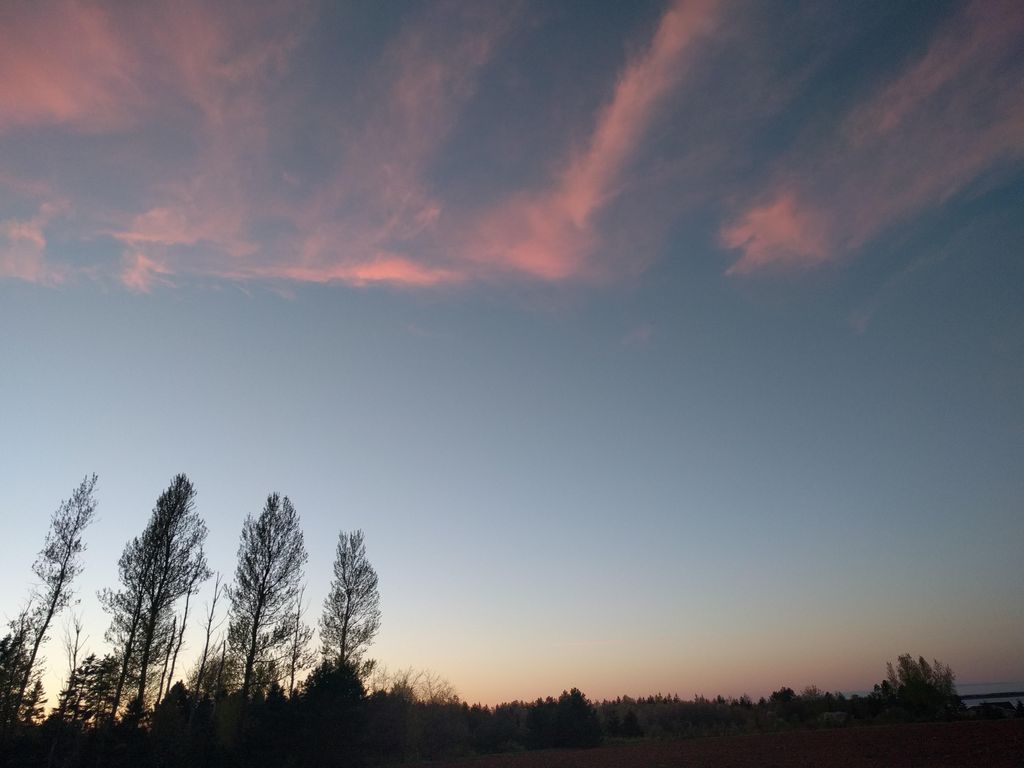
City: charlottetown